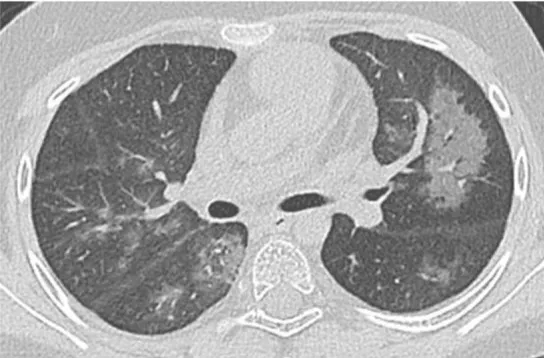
(B, C) Thin-section computed tomography (CT) obtained Day +49 (from 2nd transplant) demonstrate diffuse ground-glass opacification involving all 5 lobes.
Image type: radiology (ct)